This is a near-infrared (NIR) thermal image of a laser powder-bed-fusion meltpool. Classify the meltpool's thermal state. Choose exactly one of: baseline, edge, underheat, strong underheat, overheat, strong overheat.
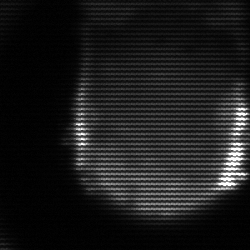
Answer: edge